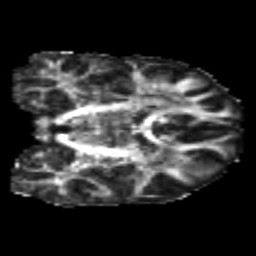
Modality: FA
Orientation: coronal
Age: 24
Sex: male
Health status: healthy
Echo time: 0.074 s